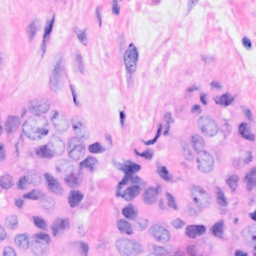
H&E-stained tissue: Breast